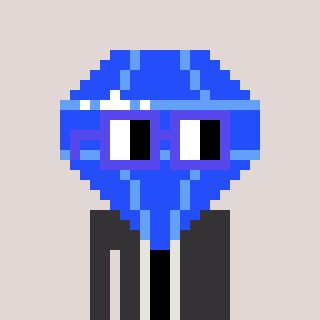
a pixel art character with square blue glasses, a blue diamond-shaped head and a grayscale-colored body on a warm background